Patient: sex M, age 35
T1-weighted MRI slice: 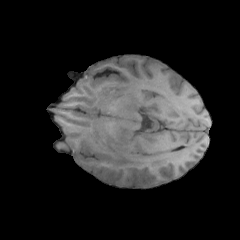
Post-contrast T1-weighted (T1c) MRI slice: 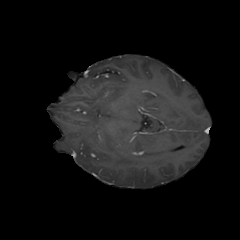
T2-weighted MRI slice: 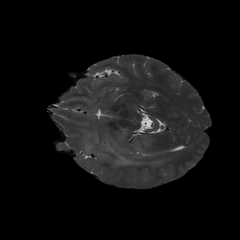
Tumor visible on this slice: yes
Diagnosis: Astrocytoma, IDH-wildtype
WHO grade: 2